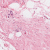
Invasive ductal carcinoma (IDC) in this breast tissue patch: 0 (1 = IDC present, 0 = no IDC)